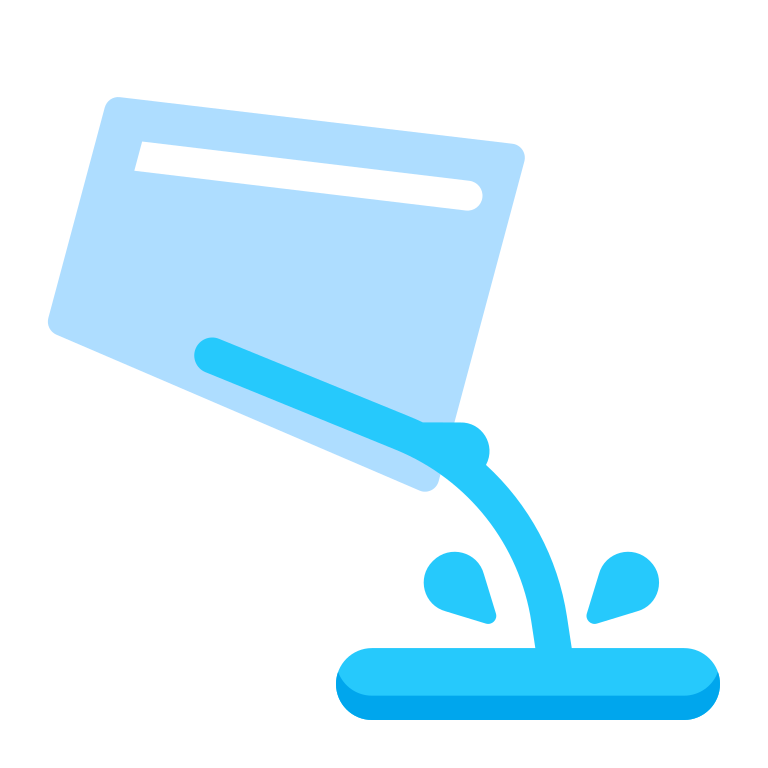
pouring liquid flat